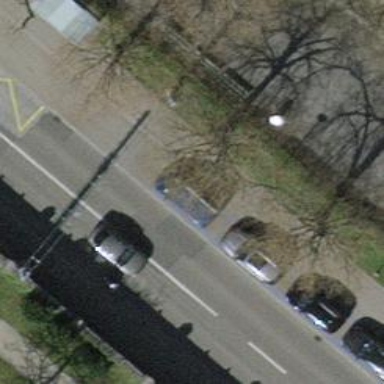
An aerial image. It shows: Avenue lined with trees.